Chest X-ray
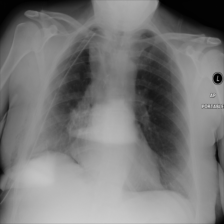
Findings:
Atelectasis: negative
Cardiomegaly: negative
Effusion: positive
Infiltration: negative
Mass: negative
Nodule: negative
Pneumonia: negative
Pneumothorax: positive
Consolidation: negative
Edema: negative
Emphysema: positive
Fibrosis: negative
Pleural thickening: negative
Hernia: negative